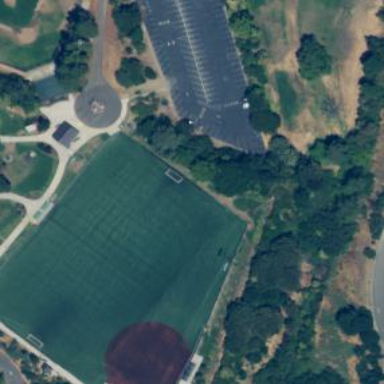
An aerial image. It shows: Sports centre offering soccer and baseball facilities.